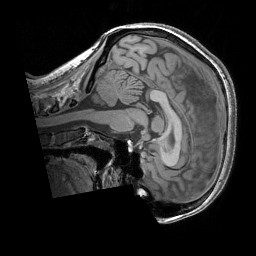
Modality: T1w
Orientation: sagittal
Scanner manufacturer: siemens
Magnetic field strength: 3 T
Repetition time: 1.83 s
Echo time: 0.00303 s